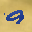
Label: 9